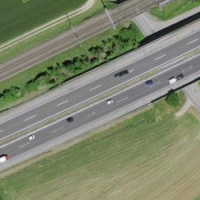
EUNIS habitat code: 57
Species observed at this site:
Sturnus vulgaris